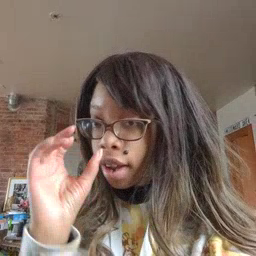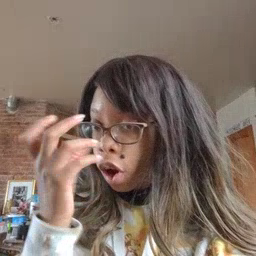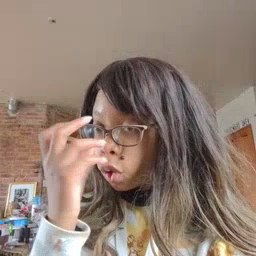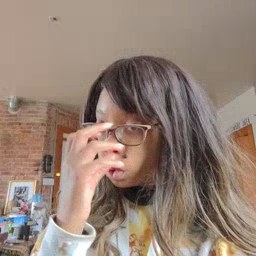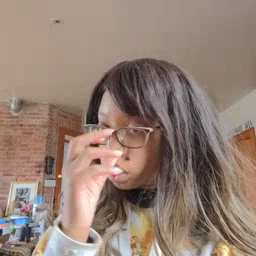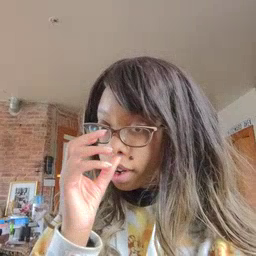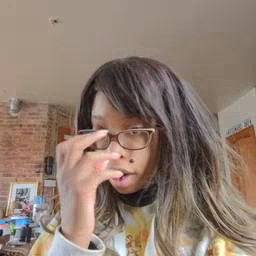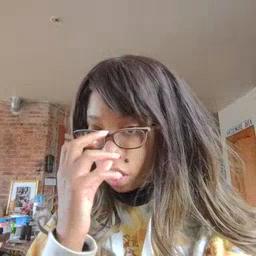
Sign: clown